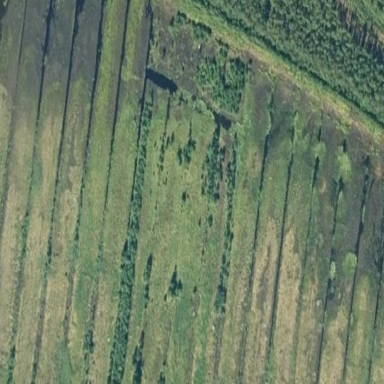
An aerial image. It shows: Peat cutting area.